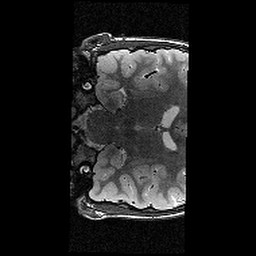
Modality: T2w
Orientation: coronal
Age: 12
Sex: male
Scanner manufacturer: siemens
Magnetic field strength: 3 T
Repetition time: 7.7 s
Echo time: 0.067 s